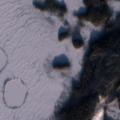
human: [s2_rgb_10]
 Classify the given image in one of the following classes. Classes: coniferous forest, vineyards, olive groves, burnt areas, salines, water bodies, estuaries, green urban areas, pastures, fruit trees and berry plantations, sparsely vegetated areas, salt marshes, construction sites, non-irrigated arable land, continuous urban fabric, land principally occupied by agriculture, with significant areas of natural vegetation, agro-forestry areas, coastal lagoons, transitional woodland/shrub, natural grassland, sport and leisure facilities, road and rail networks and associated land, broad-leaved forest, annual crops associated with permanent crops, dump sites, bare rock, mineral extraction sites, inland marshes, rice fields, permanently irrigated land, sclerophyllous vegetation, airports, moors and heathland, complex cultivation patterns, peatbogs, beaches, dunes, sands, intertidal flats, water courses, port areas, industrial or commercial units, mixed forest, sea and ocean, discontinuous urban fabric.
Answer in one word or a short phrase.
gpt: coniferous forest, peatbogs